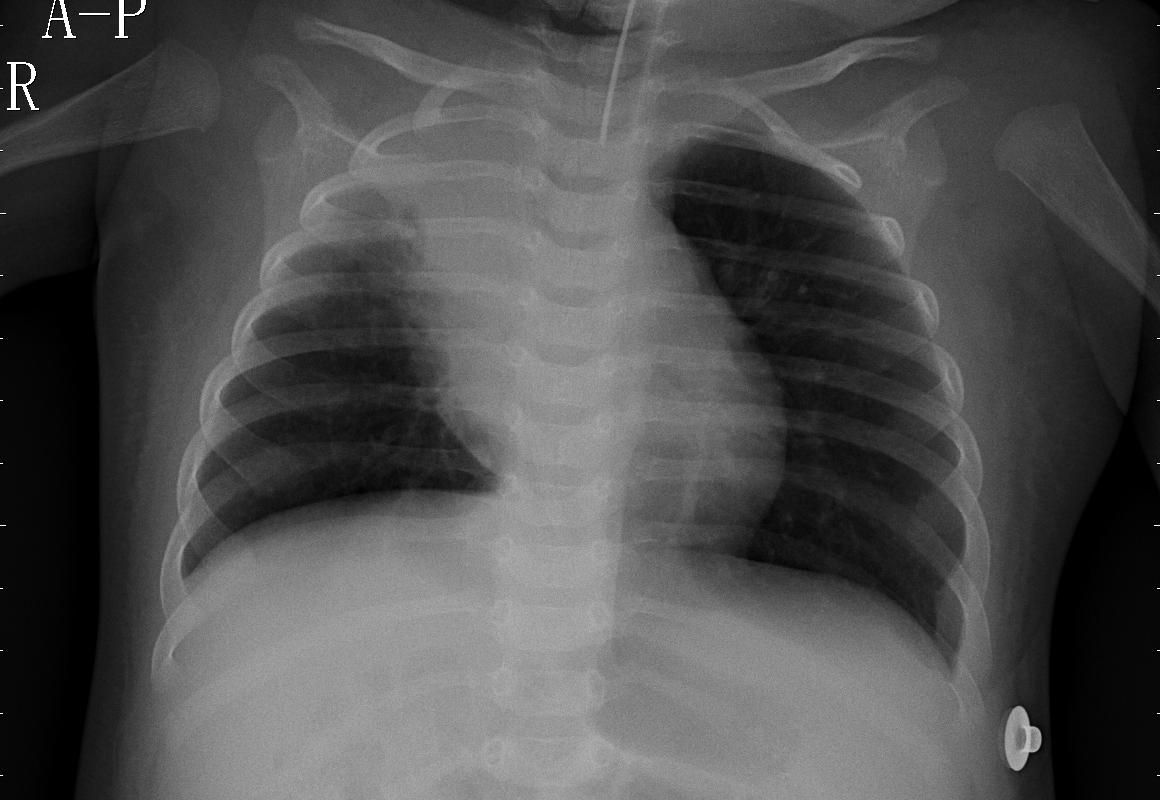
Diagnosis: PNEUMONIA